Field crop: maize
Growth stage: 2
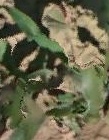
Species: maize